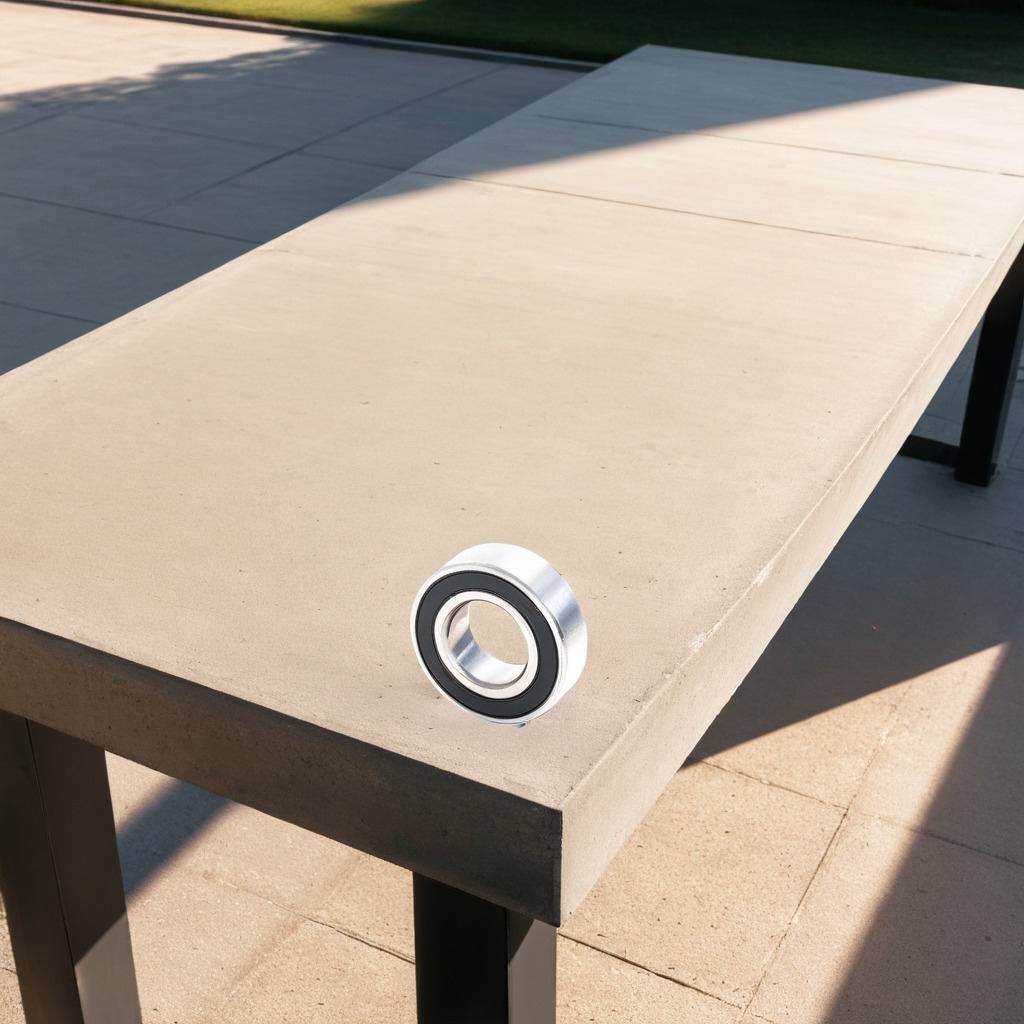
A metal ball bearing is lying on the concrete workbench.